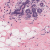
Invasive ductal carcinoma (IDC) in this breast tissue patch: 0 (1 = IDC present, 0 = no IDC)